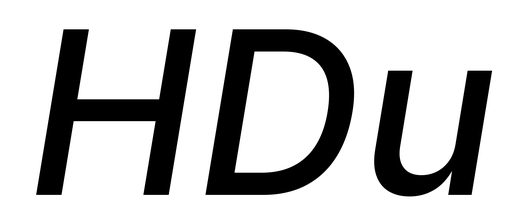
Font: Inter-Italic_Medium_Italic